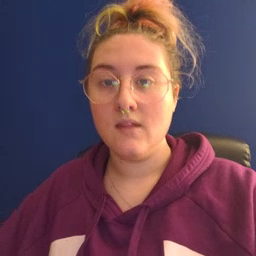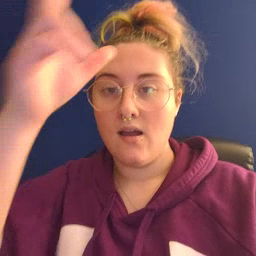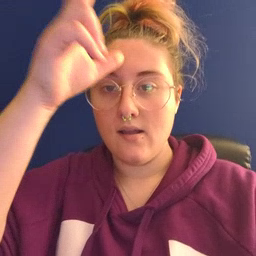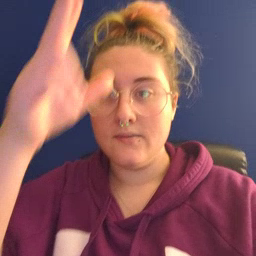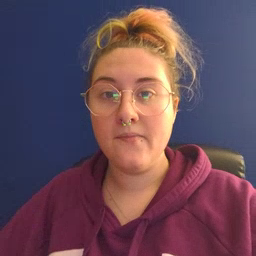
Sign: hen